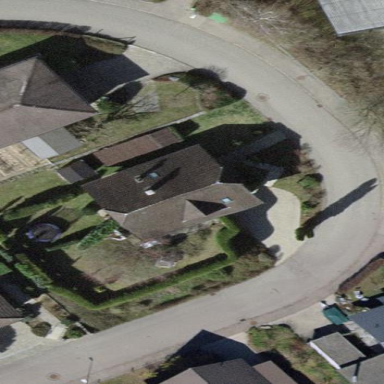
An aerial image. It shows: Detached building with half-hipped roof shape.